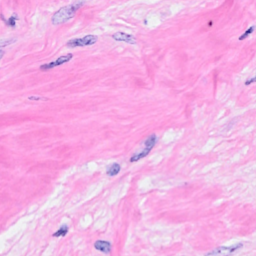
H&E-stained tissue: Breast